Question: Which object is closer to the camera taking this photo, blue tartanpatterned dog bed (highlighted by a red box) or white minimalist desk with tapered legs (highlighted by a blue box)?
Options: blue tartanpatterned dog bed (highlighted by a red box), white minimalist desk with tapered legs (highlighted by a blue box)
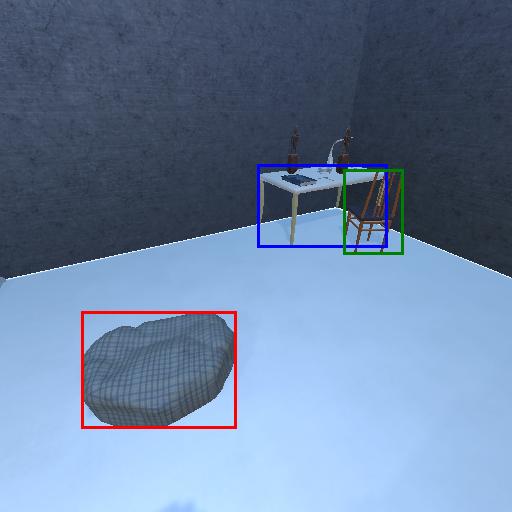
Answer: blue tartanpatterned dog bed (highlighted by a red box)